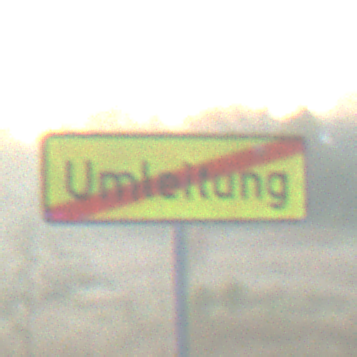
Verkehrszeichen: EndeDerUmleitungsankuendigung
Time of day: Dawn
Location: Outdoor (Nature)
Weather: Clear
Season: NotSpecified
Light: Natural